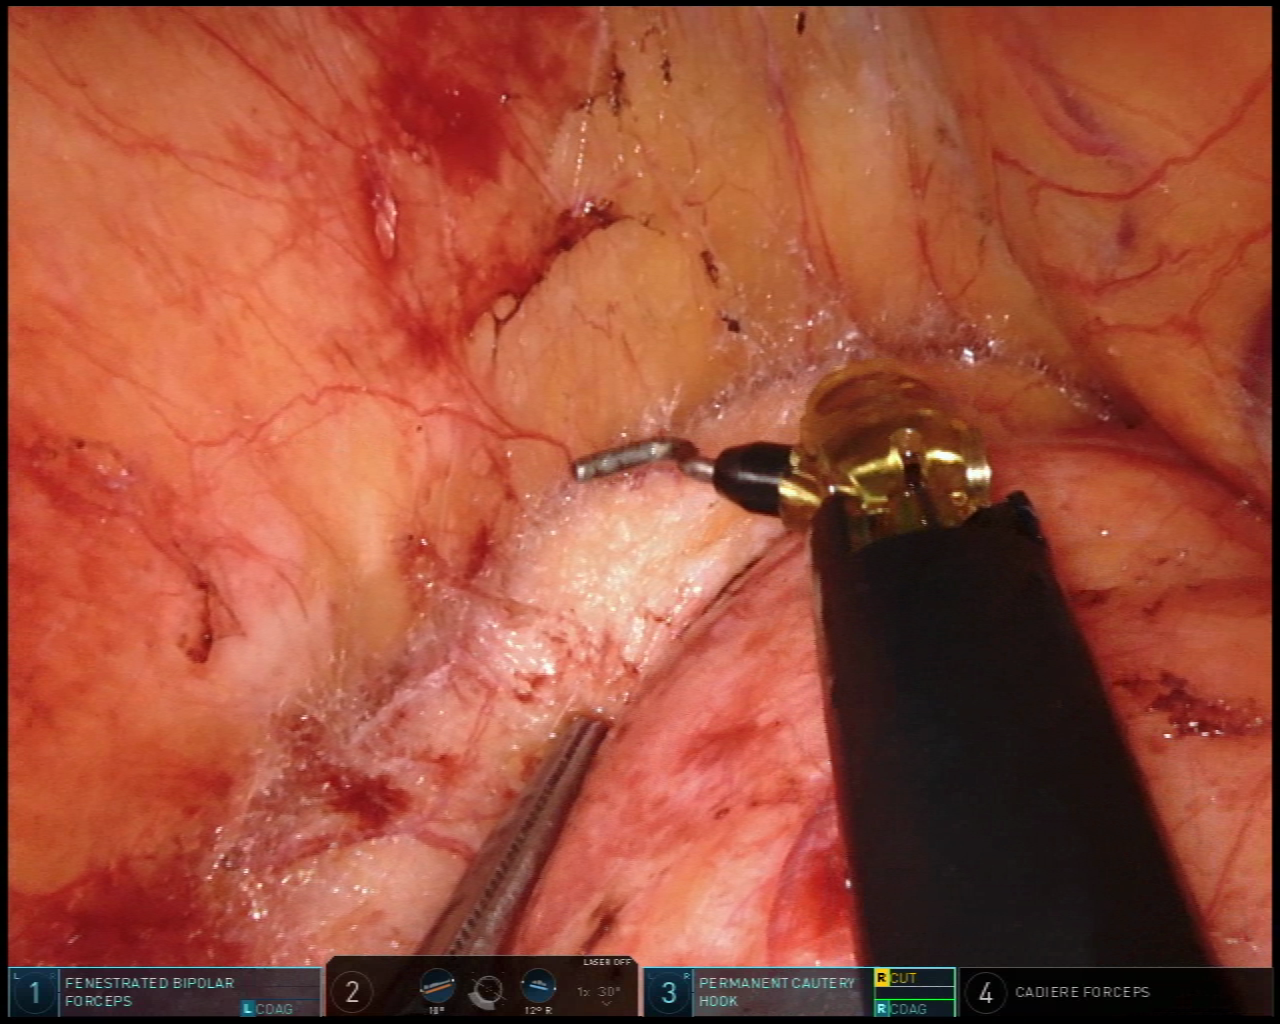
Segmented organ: pancreas
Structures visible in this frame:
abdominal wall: no
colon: no
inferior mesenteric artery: no
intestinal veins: no
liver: no
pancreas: yes
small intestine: no
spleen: no
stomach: no
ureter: no
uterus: no
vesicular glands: no